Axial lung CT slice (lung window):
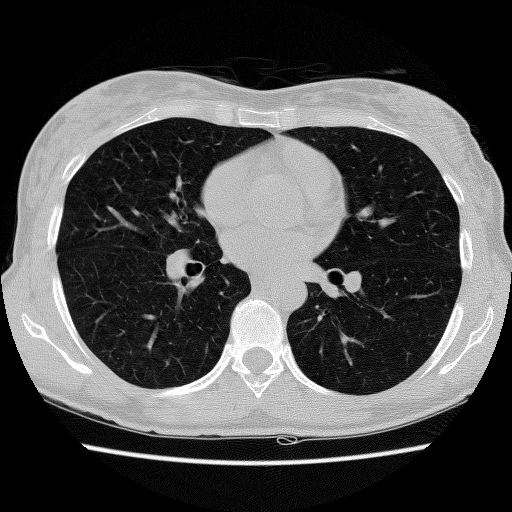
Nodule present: no